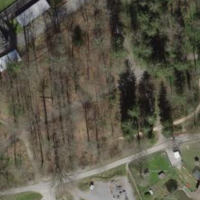
EUNIS habitat code: 53
Species observed at this site:
Circaea lutetiana
Impatiens parviflora